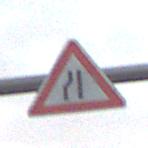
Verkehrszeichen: EinseitigVerengteFahrbahnLinks
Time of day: Night
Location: Outdoor (Nature)
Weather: Overcast
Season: NotSpecified
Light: Artificial